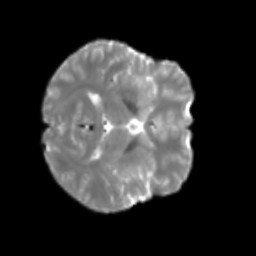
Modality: T2w
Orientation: axial
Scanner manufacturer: siemens
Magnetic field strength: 3 T
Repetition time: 4 s
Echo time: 0.0594 s